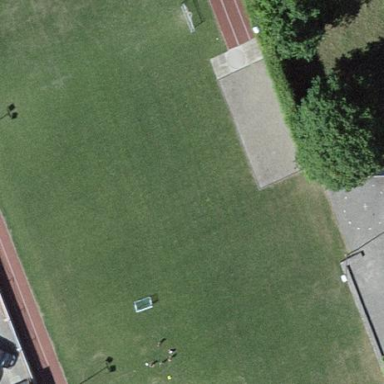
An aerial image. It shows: Soccer pitch designated for leisure and sports activities.